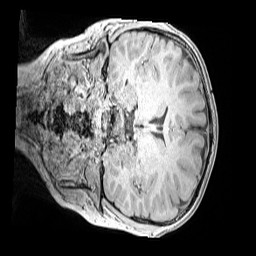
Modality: MP2RAGE
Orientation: coronal
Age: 9
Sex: male
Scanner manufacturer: siemens
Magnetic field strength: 3 T
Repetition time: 4 s
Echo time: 0.00299 s